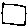
Label: square